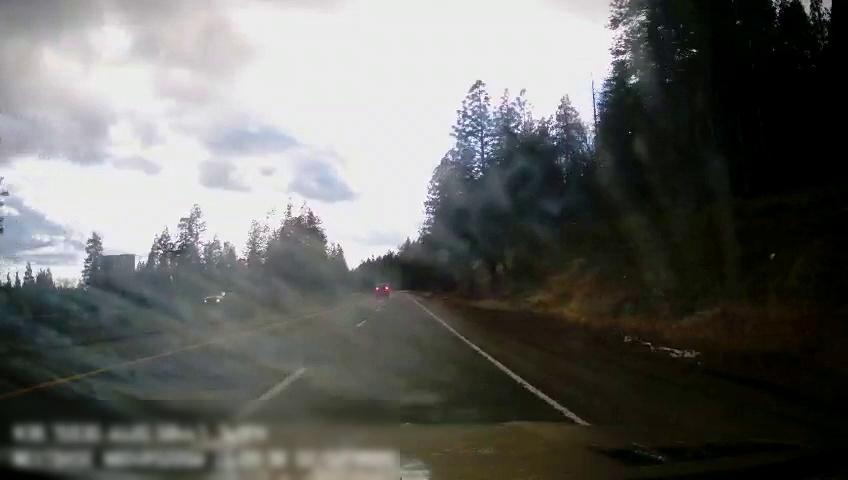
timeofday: Day
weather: Cloudy
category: Drivable Space
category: Drivable Space
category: Vehicles | SUV
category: Vehicles | Van
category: Lanes | Current Lane
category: Lanes | Alternate Lane
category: Lanes | Alternate Lane